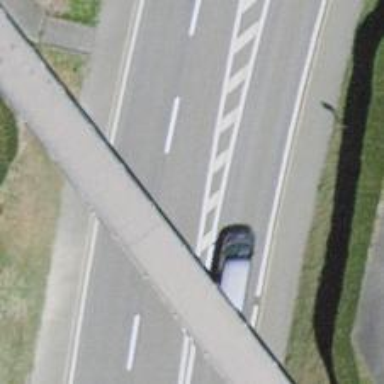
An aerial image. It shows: Asphalt road classified as primary highway.